Interaction volume radius: 5 \u00c5
Interaction volume height: 10 \u00c5
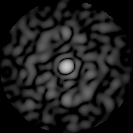
Disorder parameter: 0.7996